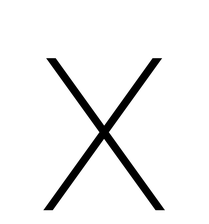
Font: Roboto_Thin